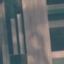
Land use / land cover class: AnnualCrop